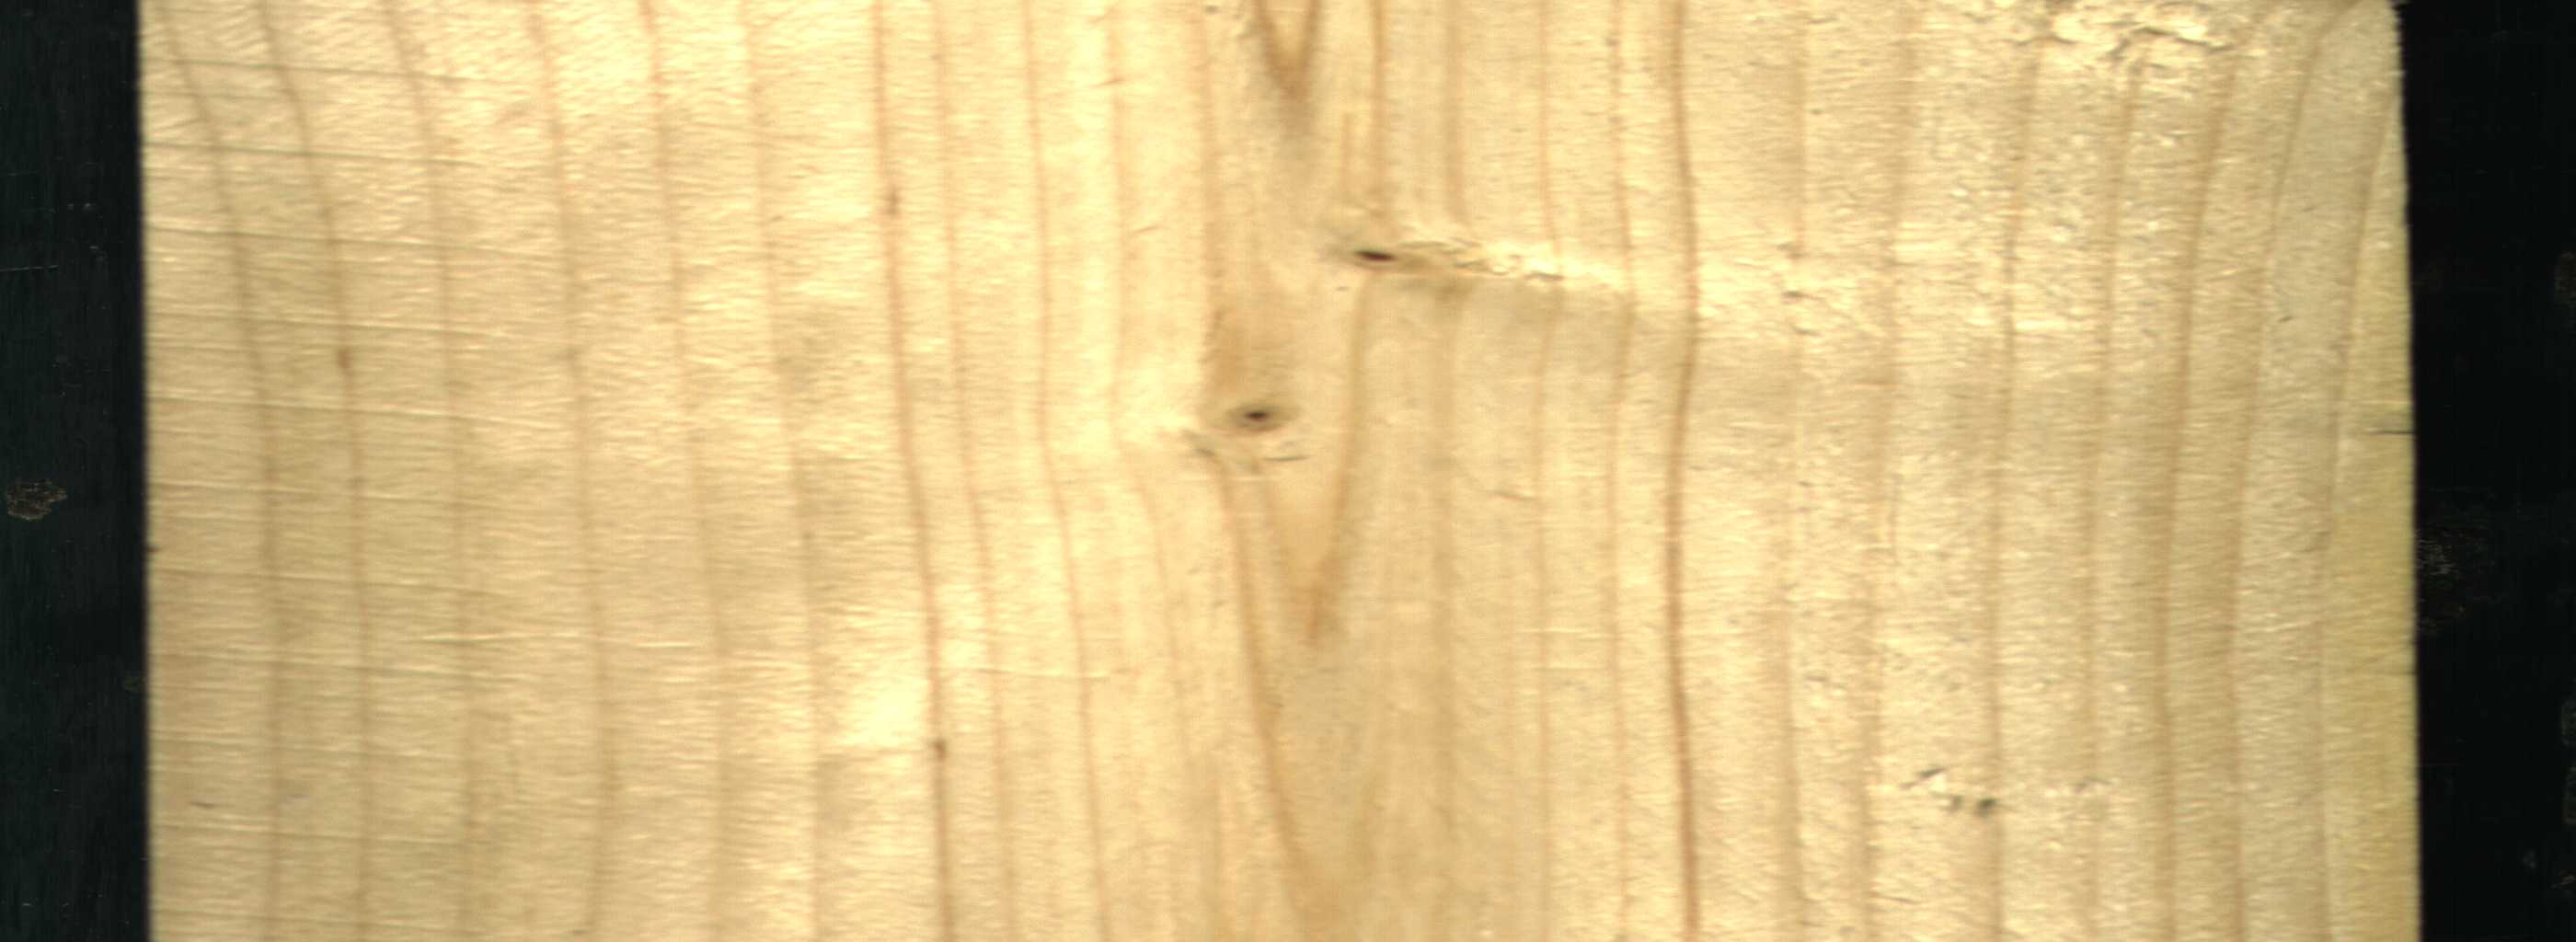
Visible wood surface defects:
Live_Knot
Live_Knot